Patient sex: F
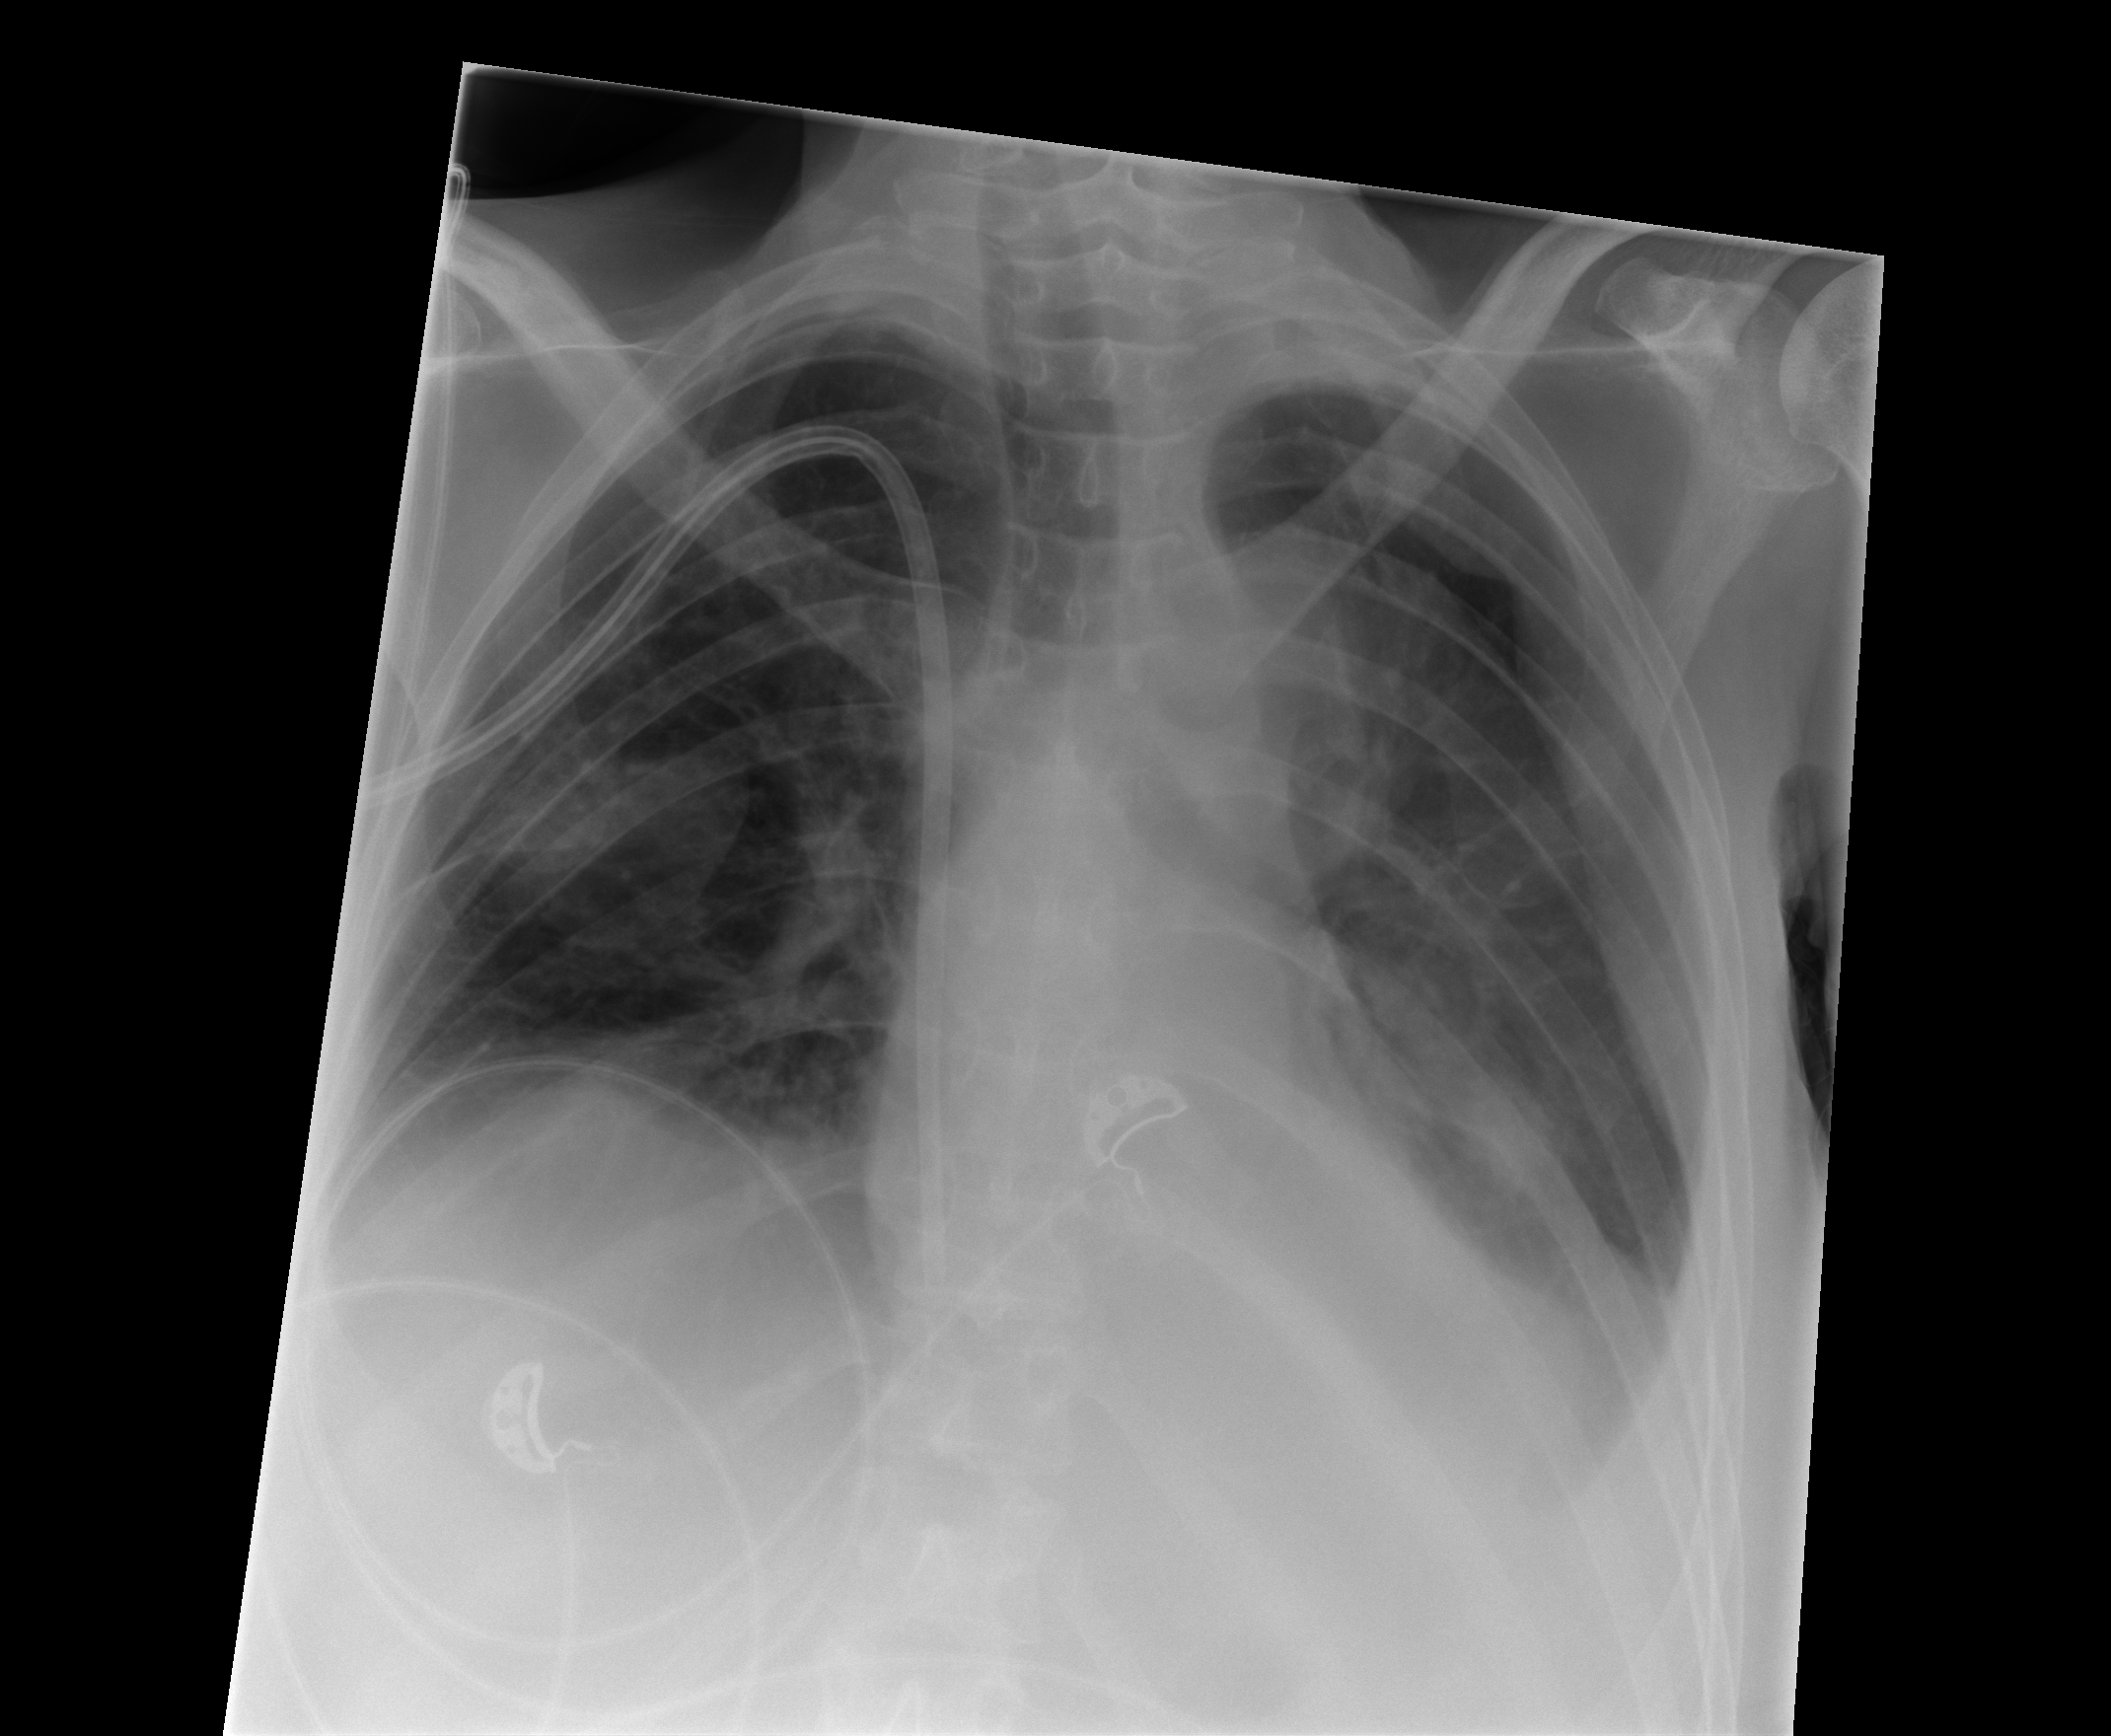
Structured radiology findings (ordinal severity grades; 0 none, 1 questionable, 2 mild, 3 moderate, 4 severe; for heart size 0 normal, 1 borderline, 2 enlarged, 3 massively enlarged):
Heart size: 0
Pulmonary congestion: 0
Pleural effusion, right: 2
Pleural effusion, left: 2
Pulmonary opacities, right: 2
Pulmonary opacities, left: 2
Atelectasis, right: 2
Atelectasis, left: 2